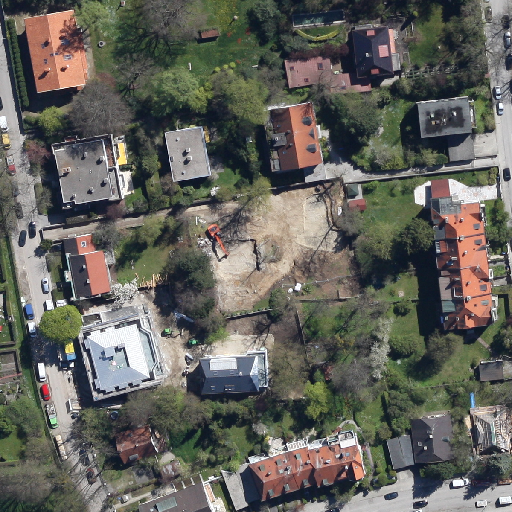
Referring expression: sidewalk along with tree